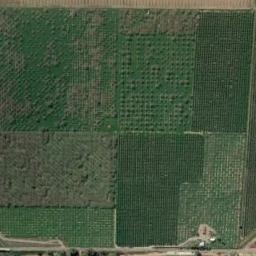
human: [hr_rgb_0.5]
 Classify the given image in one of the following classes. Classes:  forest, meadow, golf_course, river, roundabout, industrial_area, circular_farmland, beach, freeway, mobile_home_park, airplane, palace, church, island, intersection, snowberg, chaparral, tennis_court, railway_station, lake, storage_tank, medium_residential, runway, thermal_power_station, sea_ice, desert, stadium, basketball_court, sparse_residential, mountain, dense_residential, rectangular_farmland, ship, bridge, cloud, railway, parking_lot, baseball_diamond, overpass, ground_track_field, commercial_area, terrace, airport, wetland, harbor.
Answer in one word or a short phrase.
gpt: rectangular_farmland